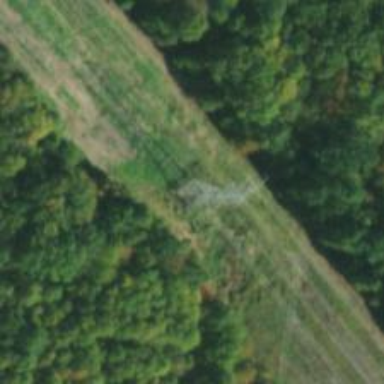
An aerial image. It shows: Lattice structure tower.